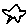
Label: star